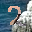
Label: 2